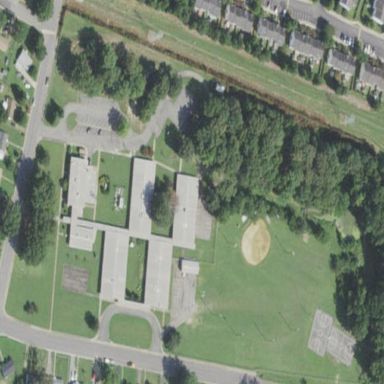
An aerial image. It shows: School.